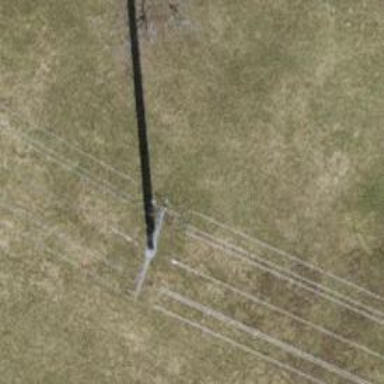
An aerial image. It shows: Power line is depicted.